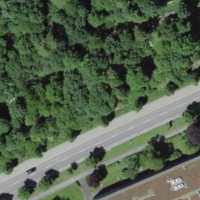
EUNIS habitat code: 44
Species observed at this site:
Clematis vitalba